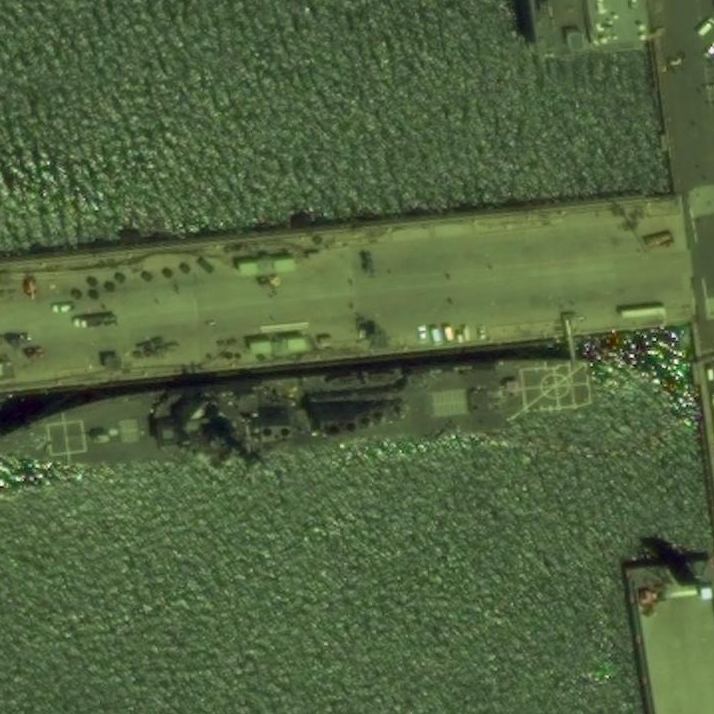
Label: Arleigh_Burke-class_destroyer